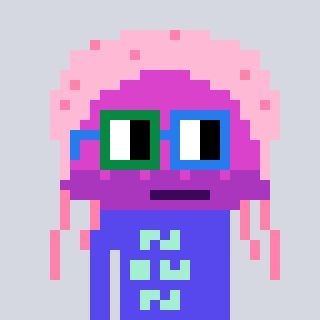
a pixel art character with square green and blue glasses, a jellyfish-shaped head and a computerblue-colored body on a cool background